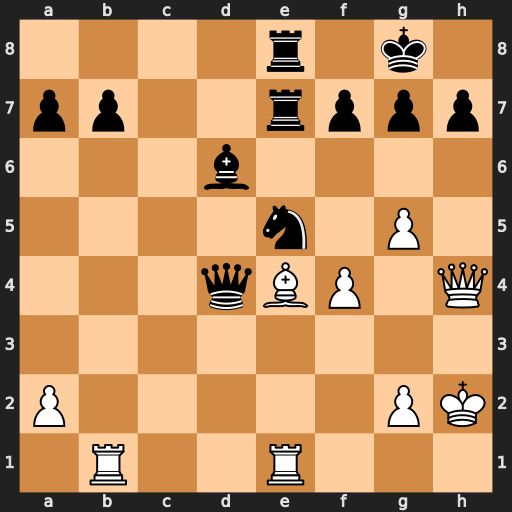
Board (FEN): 4r1k1/pp2rppp/3b4/4n1P1/3qBP1Q/8/P5PK/1R2R3
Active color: w
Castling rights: -
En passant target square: -
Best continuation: Qxh7+ Kf8 Qh8#